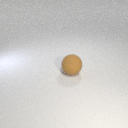
large brown rubber sphere